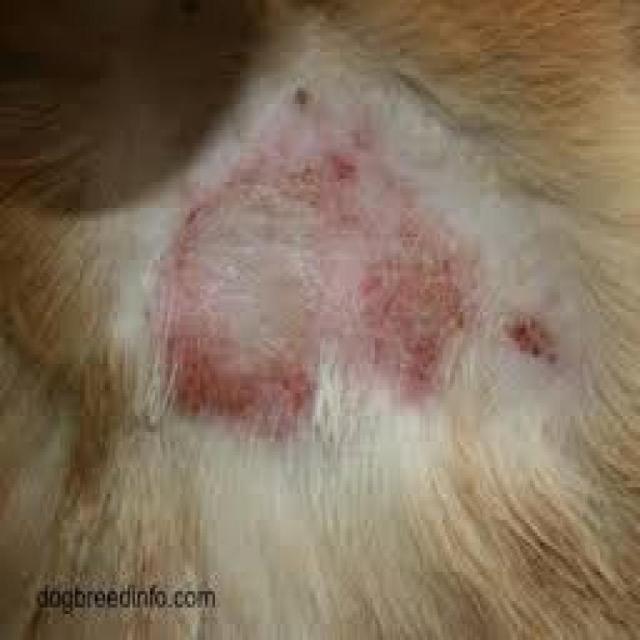
Canine dermatitis — inflammation of the skin presenting with erythema, pruritus, papules, and excoriation. May be allergic, contact, or atopic in origin.